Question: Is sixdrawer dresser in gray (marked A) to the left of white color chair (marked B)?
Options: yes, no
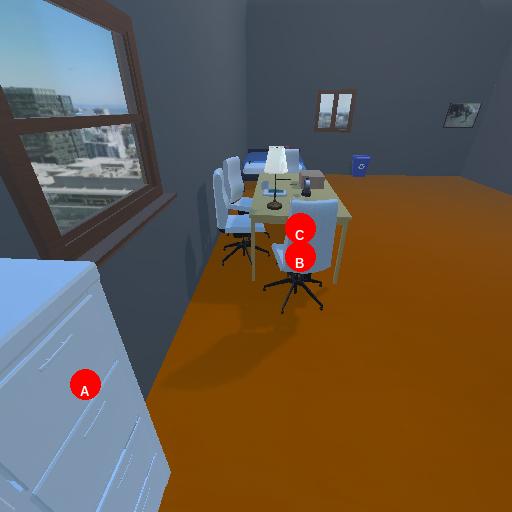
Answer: yes